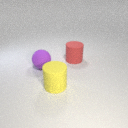
large purple rubber sphere to the left of large yellow rubber cylinder